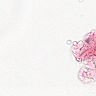
Metastatic tissue present: no